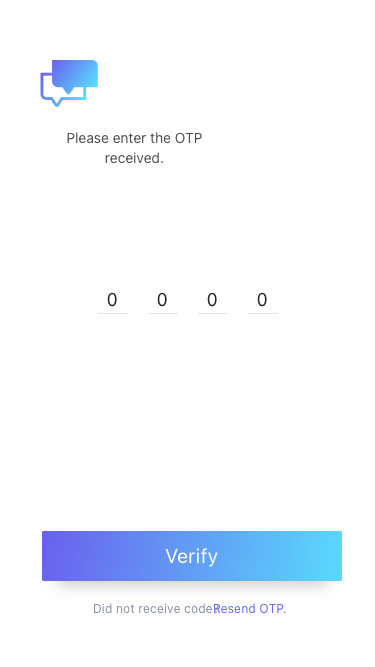
Text in this UI design:
Please enter the OTP received.
0
0
0
0
Verify
Did not receive code?
Resend OTP.